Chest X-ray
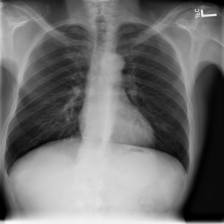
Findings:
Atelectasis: negative
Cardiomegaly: negative
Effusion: negative
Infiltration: negative
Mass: negative
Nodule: negative
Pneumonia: negative
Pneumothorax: negative
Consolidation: negative
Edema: negative
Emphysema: negative
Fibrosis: negative
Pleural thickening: negative
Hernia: negative